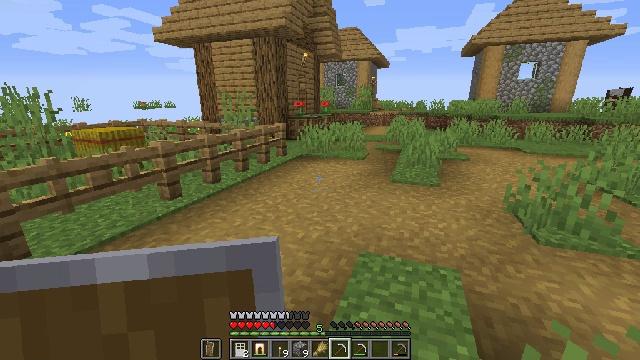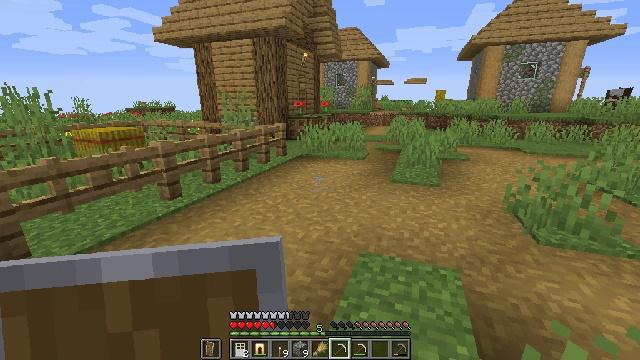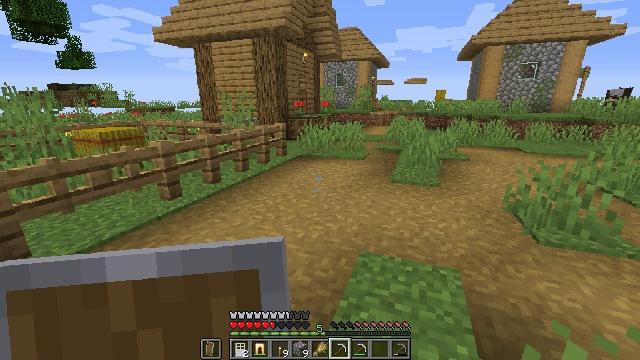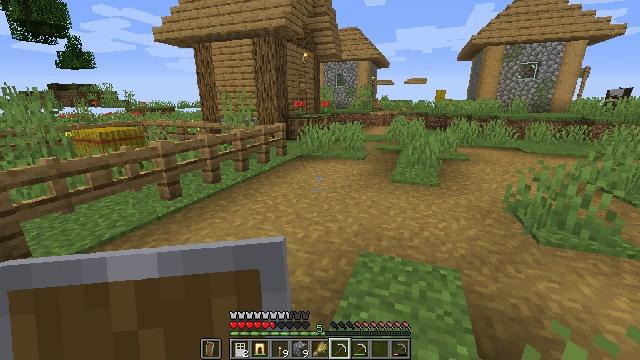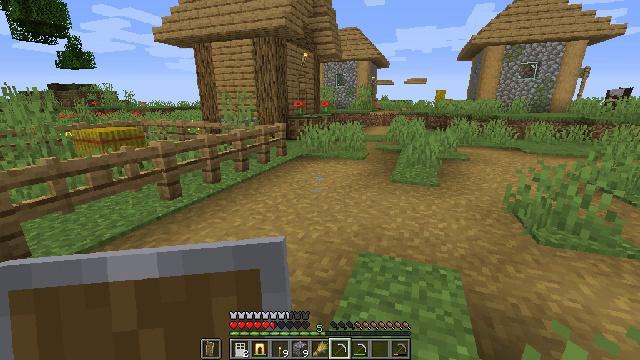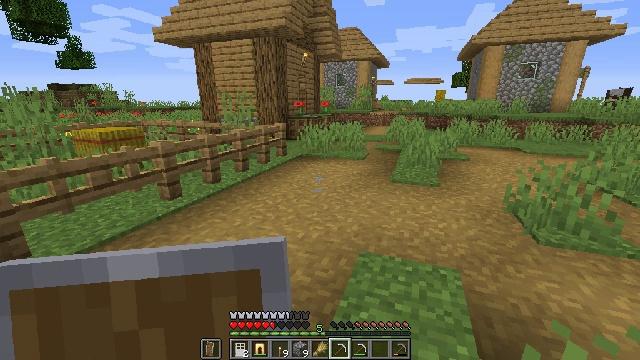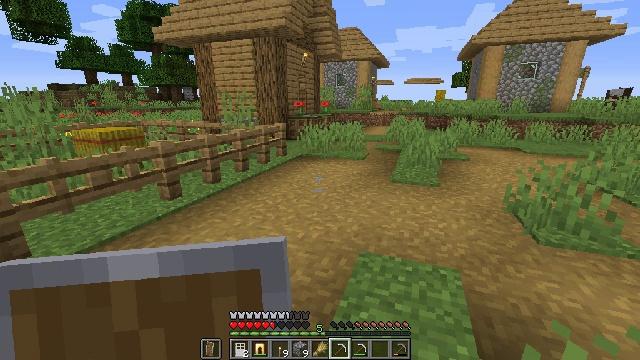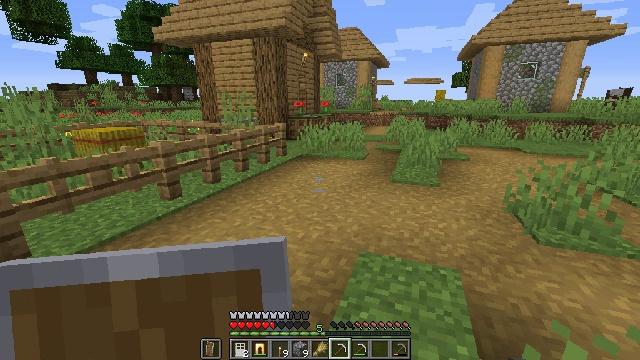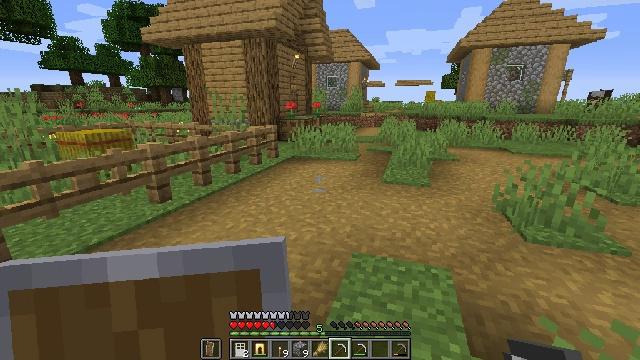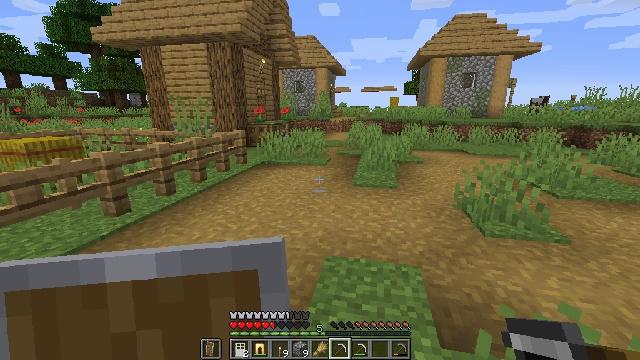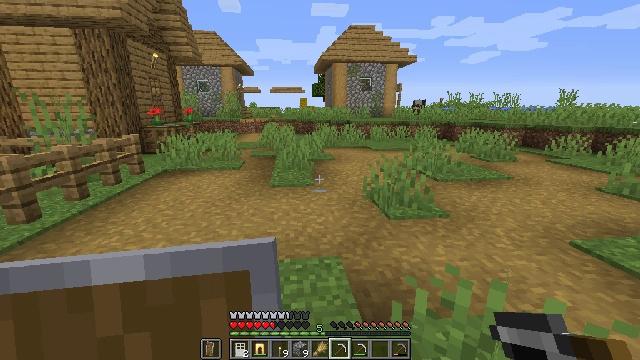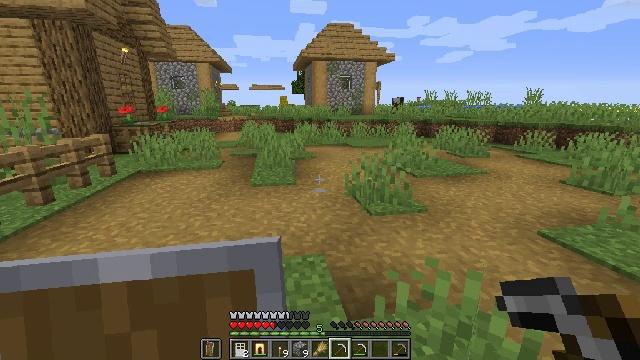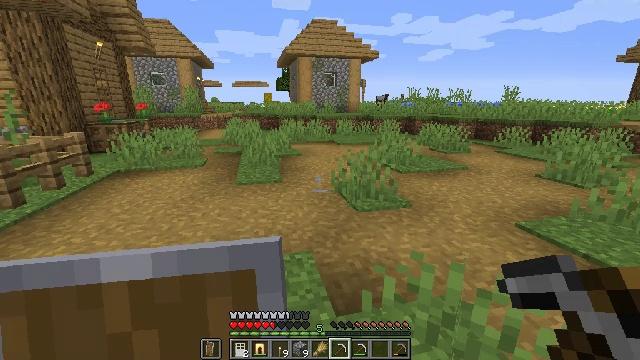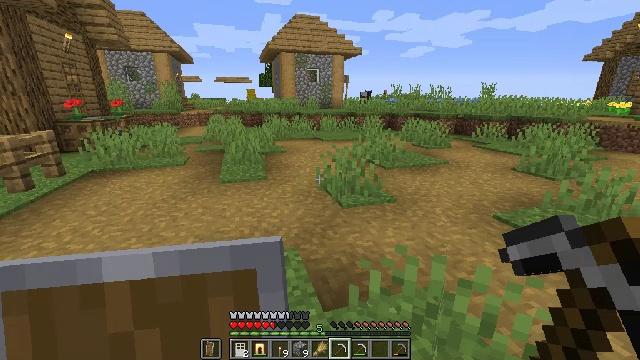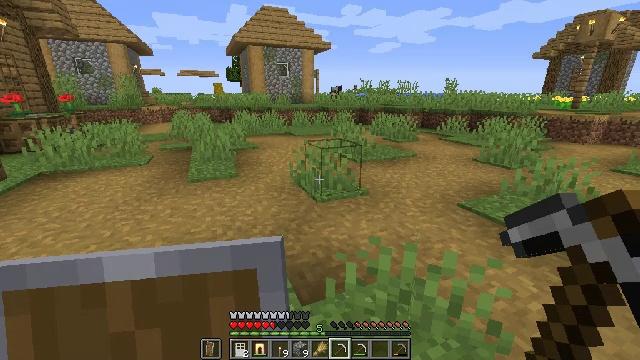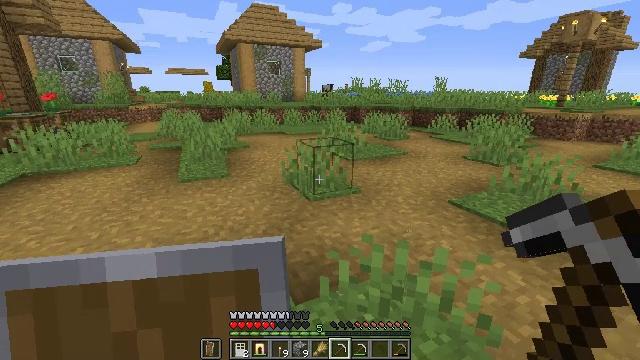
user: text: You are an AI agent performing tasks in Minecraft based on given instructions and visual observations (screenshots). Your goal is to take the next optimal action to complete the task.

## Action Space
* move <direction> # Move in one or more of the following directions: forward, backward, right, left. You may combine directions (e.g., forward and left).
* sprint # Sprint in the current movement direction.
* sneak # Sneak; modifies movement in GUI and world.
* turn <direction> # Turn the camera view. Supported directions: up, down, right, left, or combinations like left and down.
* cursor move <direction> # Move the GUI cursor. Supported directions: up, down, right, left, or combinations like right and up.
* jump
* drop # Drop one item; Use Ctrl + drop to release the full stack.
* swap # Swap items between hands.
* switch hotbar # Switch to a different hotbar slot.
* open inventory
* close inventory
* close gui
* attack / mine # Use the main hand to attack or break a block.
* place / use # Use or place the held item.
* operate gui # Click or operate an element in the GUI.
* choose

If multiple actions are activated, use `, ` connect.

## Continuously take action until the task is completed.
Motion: motion action
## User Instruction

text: Collect a hay block for crafting.
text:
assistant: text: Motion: no_op
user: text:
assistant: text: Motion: no_op
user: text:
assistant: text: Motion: no_op
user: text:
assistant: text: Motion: no_op
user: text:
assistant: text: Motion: no_op
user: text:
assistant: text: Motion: no_op
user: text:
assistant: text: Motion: no_op
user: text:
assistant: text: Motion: turn right
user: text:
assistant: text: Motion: turn right and up
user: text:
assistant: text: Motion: turn right
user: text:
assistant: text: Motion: turn right
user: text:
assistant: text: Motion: turn right
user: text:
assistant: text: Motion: turn right
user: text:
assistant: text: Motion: turn right and down
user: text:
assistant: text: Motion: turn right
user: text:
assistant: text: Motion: no_op
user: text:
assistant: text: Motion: no_op
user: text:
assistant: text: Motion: no_op
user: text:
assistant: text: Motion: no_op
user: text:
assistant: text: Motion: no_op
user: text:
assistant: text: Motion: no_op
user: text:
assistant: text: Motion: no_op
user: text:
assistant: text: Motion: no_op
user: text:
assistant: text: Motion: no_op
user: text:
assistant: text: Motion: no_op
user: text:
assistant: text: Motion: no_op
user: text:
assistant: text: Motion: no_op
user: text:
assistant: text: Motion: no_op
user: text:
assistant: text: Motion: no_op
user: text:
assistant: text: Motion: no_op